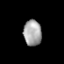
Tissue: prostate
Cell type: T cells
Senescence score: 0.2982
Nuclear area (px): 455
Mean DAPI intensity: 164.563